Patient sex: M
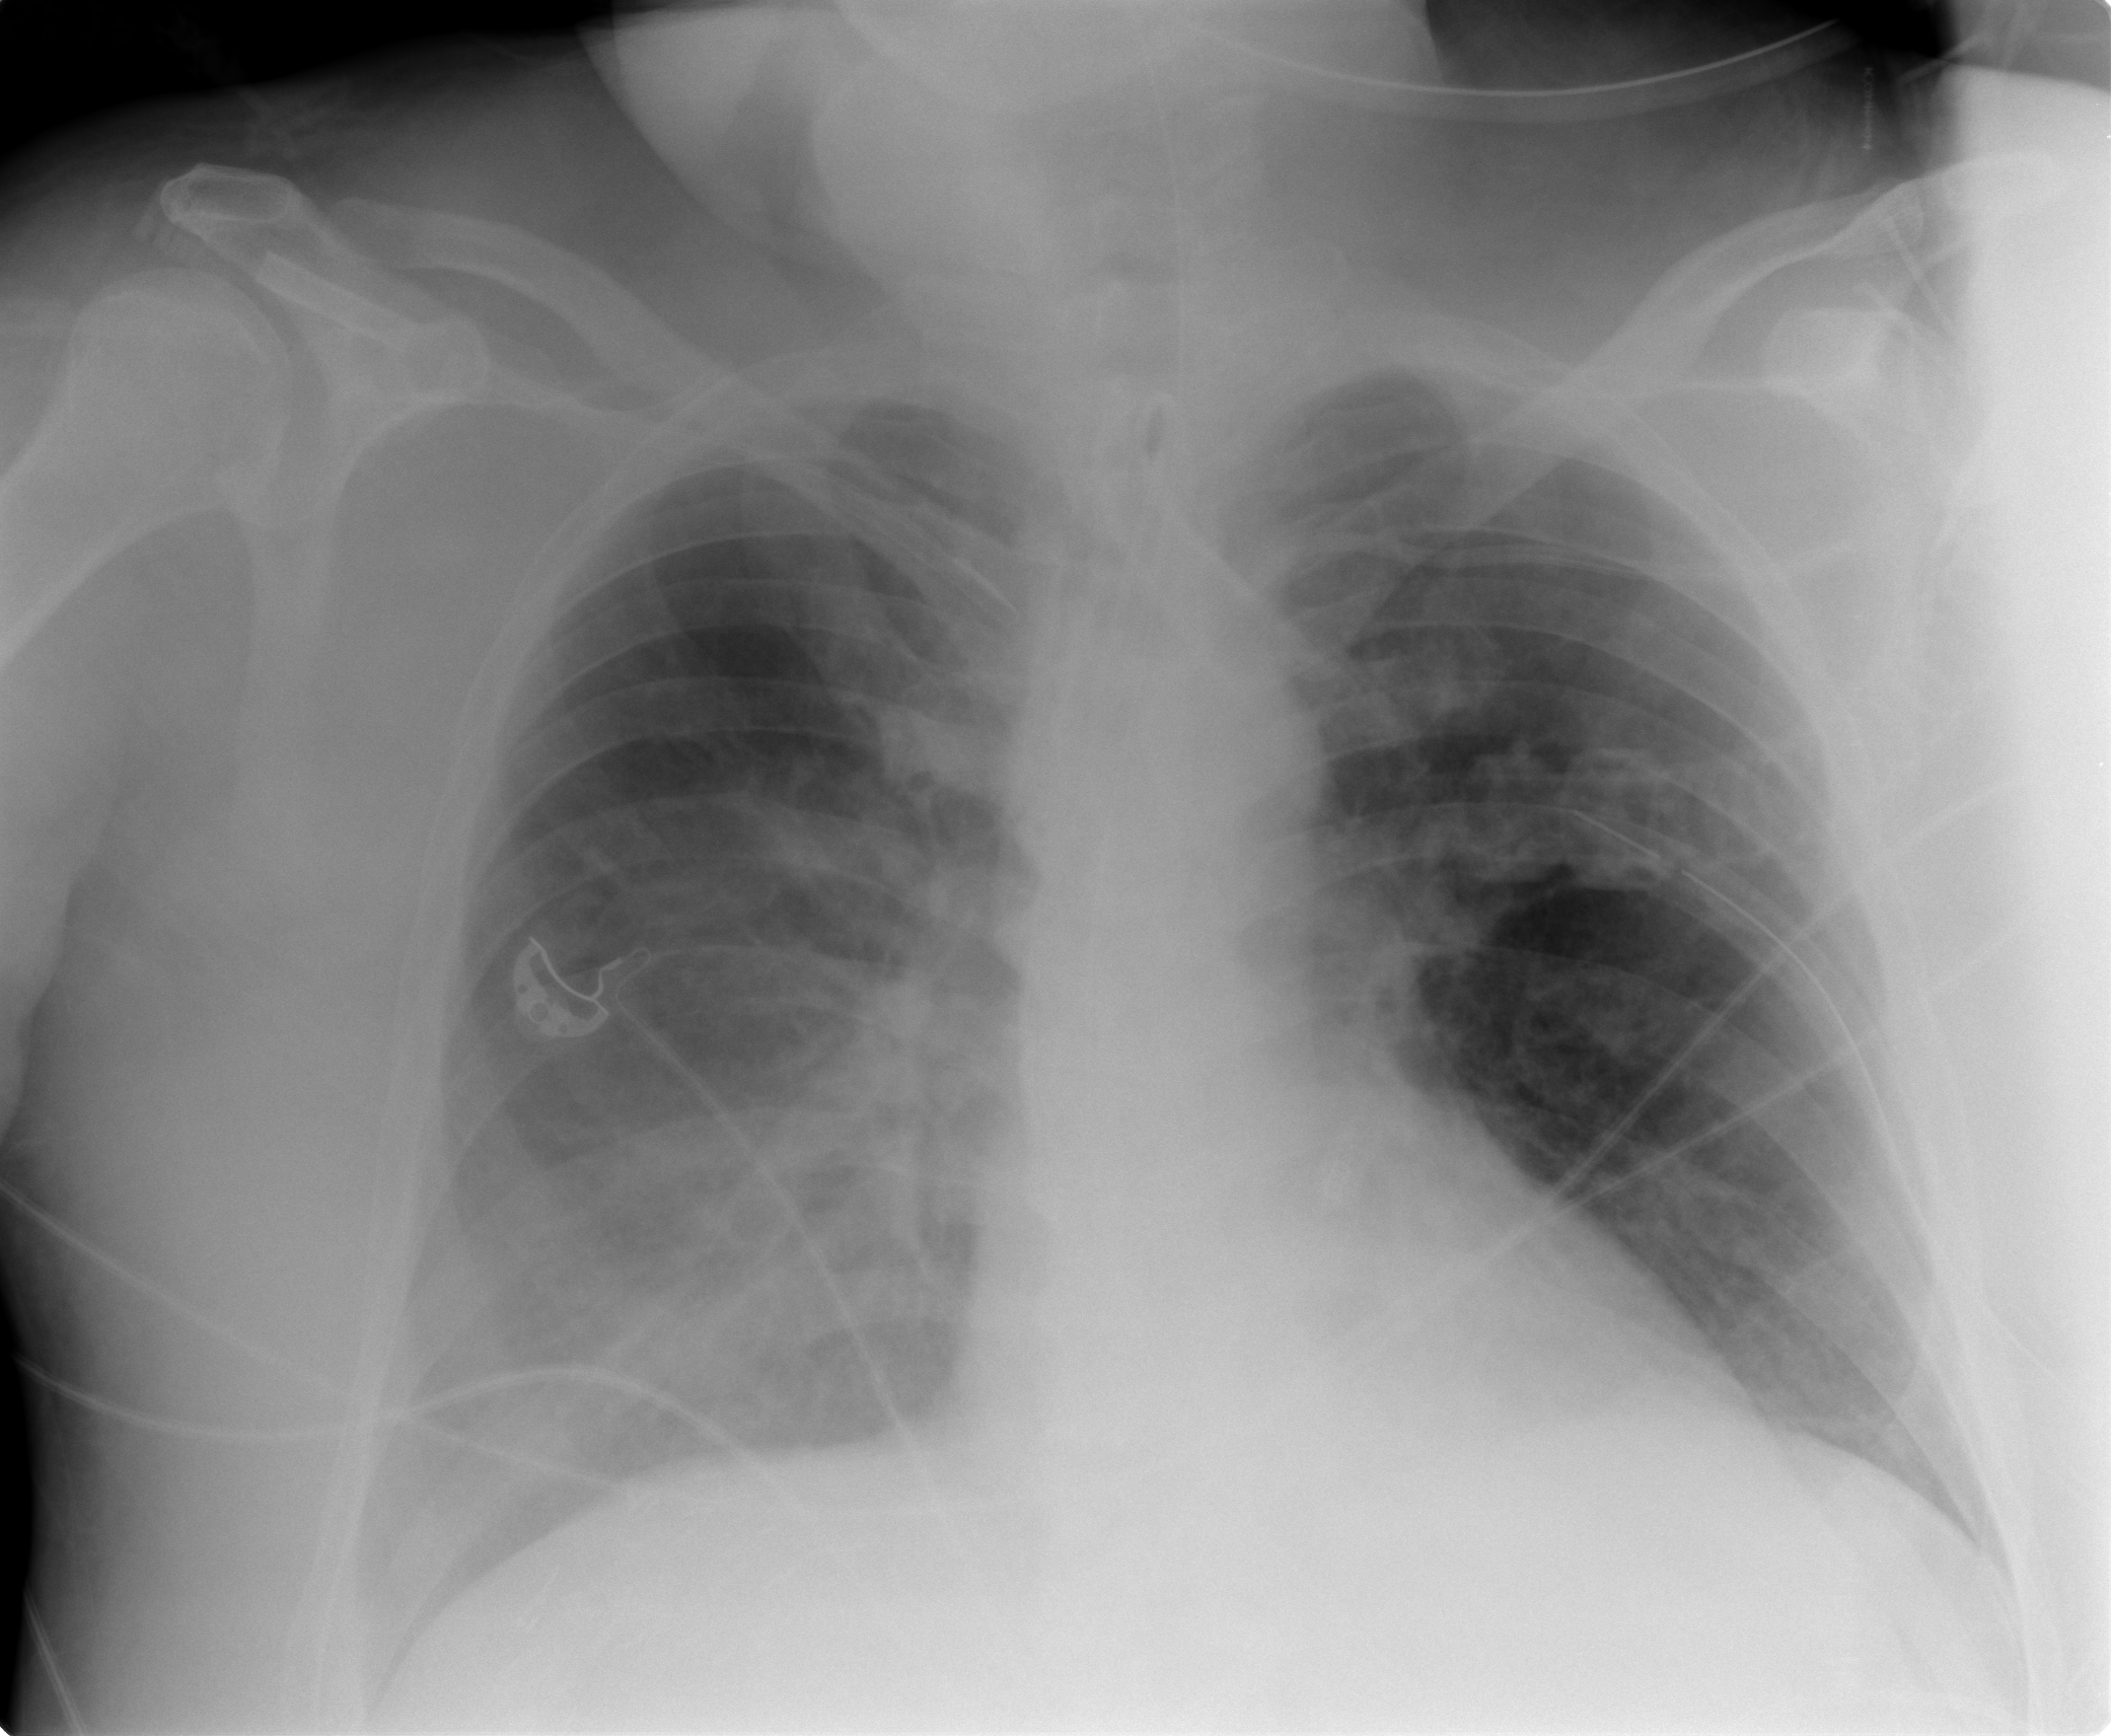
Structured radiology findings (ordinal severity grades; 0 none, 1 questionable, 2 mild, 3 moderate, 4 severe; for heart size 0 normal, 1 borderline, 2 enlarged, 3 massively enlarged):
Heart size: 0
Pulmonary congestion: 2
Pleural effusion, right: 3
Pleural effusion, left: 0
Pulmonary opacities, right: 2
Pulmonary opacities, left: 0
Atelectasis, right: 2
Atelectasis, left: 0